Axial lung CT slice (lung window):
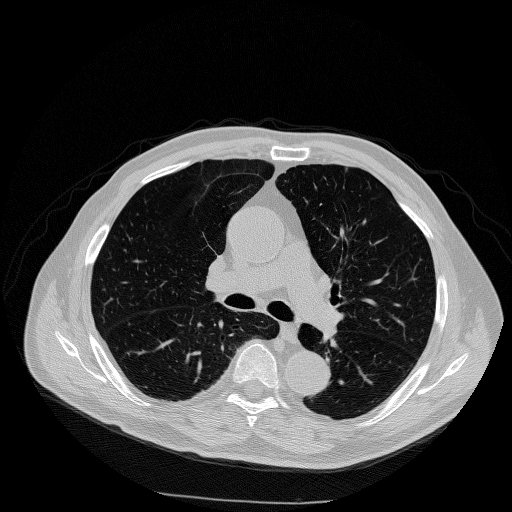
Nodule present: no